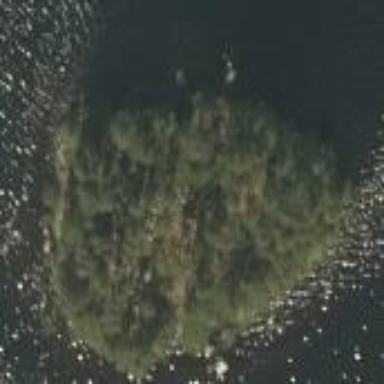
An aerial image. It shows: Islet surrounded by woodland.